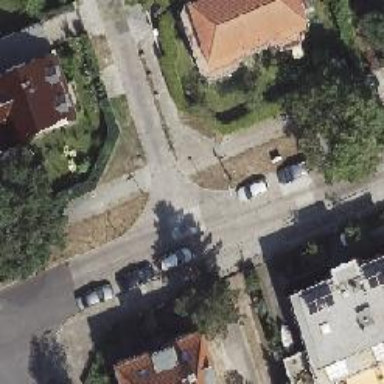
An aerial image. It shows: Residential road with concrete surface and sidewalks on both sides. Parking arrangements include parallel parking on the right side of the road.